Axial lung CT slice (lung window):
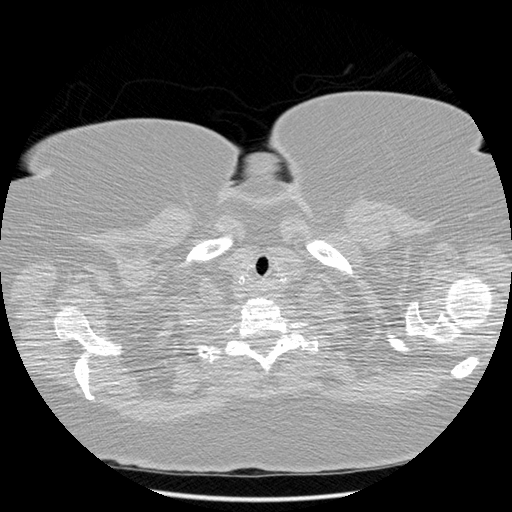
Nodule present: no